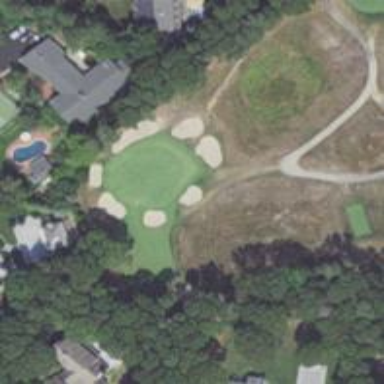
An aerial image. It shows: View of golf hole.